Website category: movie
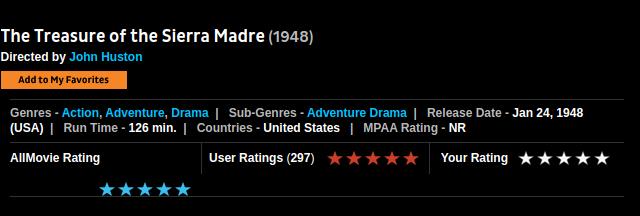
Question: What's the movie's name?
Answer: The Treasure of the Sierra Madre

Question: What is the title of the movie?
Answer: The Treasure of the Sierra Madre

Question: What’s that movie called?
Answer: The Treasure of the Sierra Madre

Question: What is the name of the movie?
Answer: The Treasure of the Sierra Madre

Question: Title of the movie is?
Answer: The Treasure of the Sierra Madre

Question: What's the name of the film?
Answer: The Treasure of the Sierra Madre

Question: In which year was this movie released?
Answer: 1948

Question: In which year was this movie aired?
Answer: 1948

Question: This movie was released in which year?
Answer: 1948

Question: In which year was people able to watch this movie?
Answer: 1948

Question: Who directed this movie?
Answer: John Huston

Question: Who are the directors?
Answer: John Huston

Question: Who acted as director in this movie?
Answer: John Huston

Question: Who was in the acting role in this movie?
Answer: John Huston

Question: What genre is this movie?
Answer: Action , Adventure , Drama

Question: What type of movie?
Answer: Action , Adventure , Drama

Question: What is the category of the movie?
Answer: Action , Adventure , Drama

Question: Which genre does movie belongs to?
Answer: Action , Adventure , Drama

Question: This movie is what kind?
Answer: Action , Adventure , Drama

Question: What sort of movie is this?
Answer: Action , Adventure , Drama

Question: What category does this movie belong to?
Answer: Action , Adventure , Drama

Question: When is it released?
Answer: Jan 24, 1948 (USA)

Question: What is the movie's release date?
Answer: Jan 24, 1948 (USA)

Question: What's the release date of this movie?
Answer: Jan 24, 1948 (USA)

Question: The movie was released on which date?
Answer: Jan 24, 1948 (USA)

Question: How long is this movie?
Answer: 126 min.

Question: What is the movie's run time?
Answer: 126 min.

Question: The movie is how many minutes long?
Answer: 126 min.

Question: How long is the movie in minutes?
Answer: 126 min.

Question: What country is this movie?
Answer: United States

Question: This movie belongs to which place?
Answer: United States

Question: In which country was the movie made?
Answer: United States

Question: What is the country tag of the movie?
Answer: United States

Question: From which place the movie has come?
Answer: United States